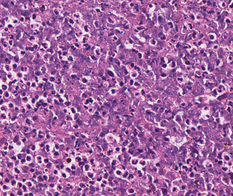
Tumor epithelial tissue: no
Tumor-associated stroma tissue: yes
Normal tissue: no